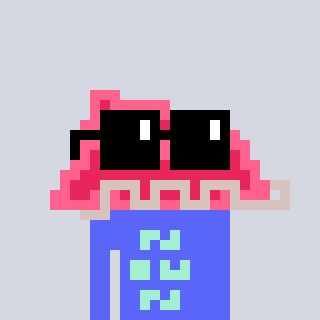
a pixel art character with square black sunglasses, a retainer-shaped head and a purple-colored body on a cool background